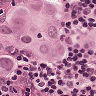
Metastatic tissue present: yes